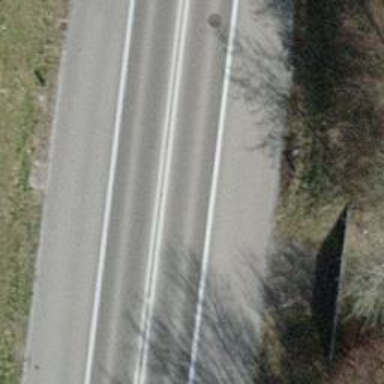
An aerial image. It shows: Emergency bay along the road.